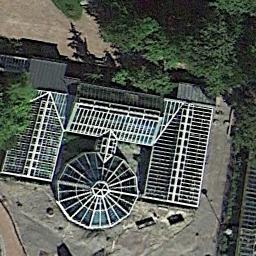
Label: church